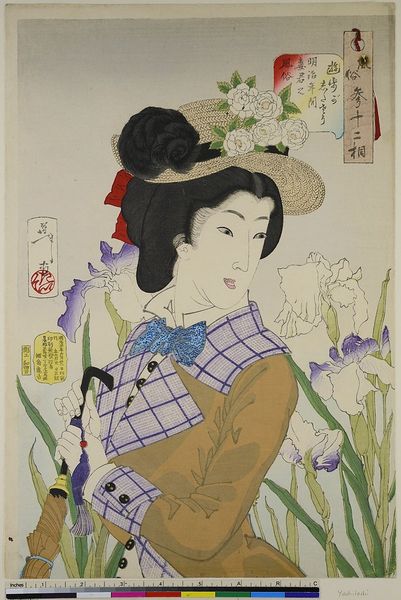
Titel: Sie scheint einen Spaziergang zu machen: Gepflogenheiten einer Hausfrau der Meiji-Zeit, Blatt 32 aus der Serie: 32 Aspekte von Frauen
Künstler: Tsukioka Yoshitoshi
Standort: Hamburg
Institution: Museum für Kunst und Gewerbe Hamburg
Schlagwörter: frau, hut, sonnenschirm, holzschnitt, spaziergang, druckgraphik, druckgrafik, lilie, iris, schwertlilie, zeit, wanderung, weiblichkeit, spazieren gehen, reproduktionen, druckerzeugnisse, meiji, ukiyo